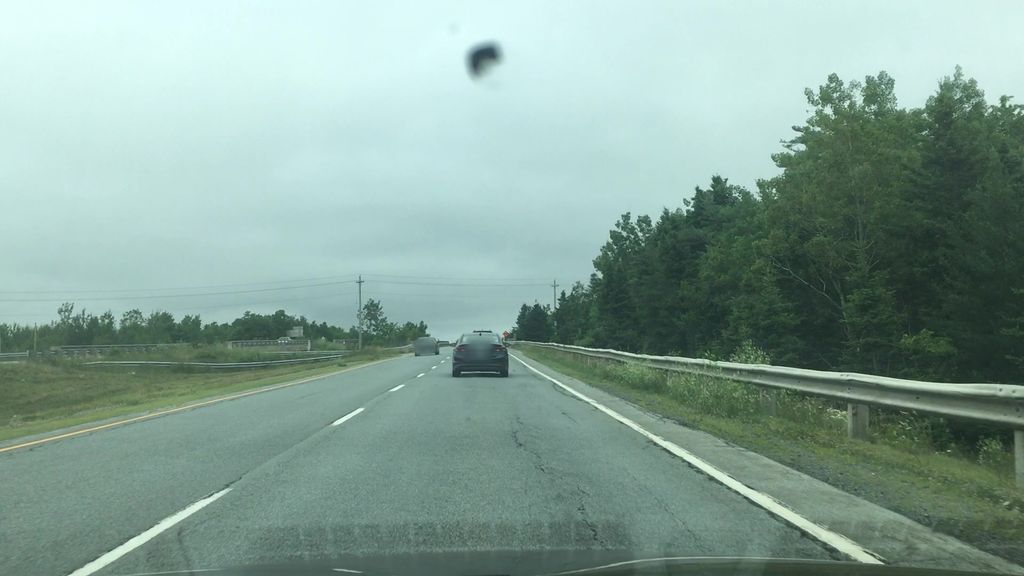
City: halifax